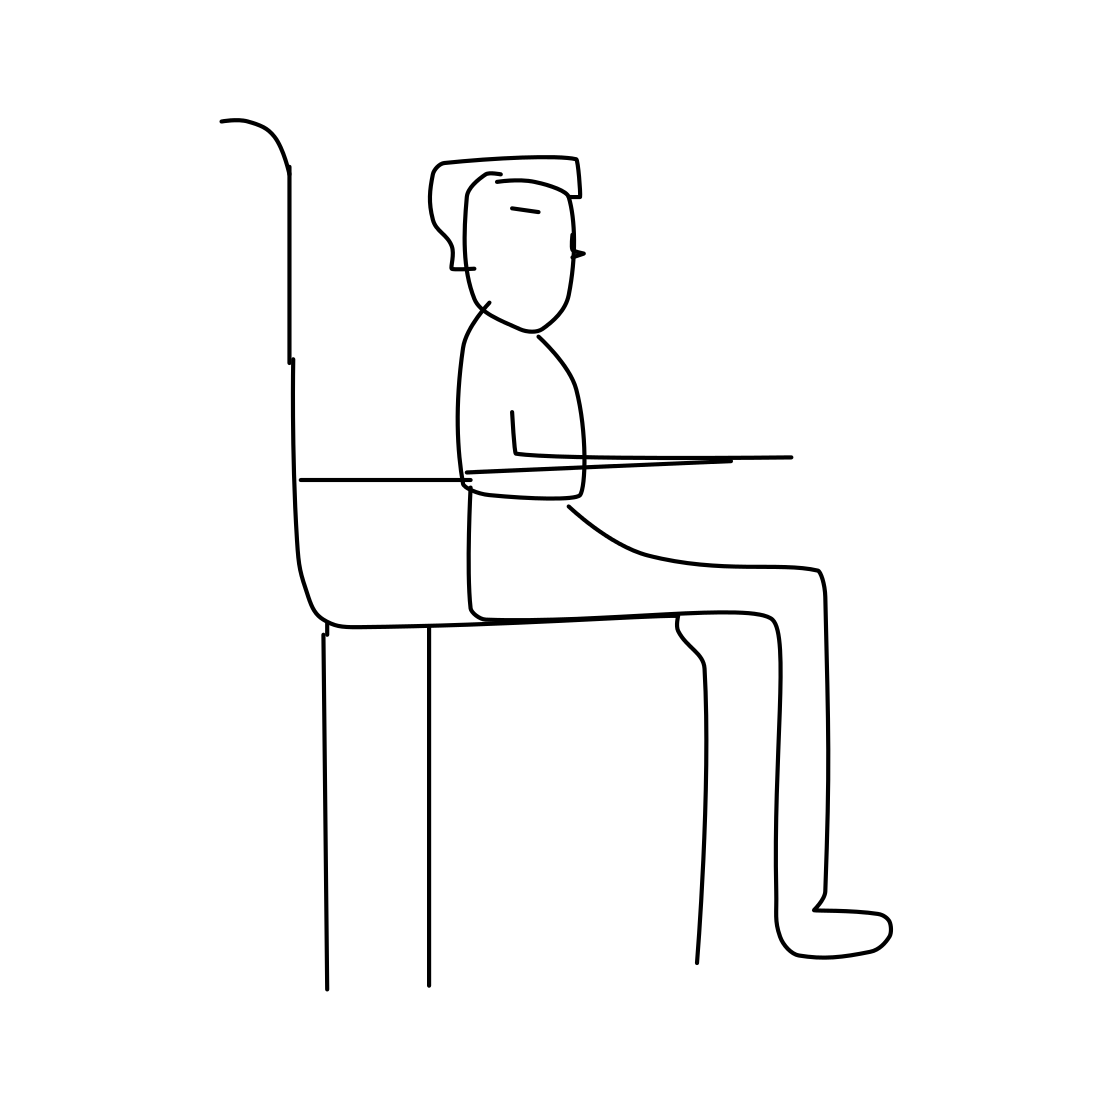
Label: person sitting